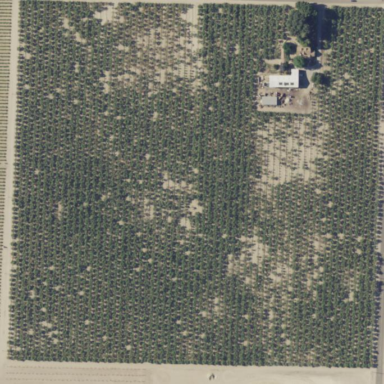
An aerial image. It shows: Orchard filled with almond trees.